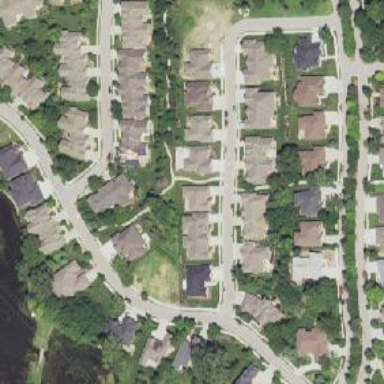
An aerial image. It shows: Charming neighbourhood.